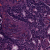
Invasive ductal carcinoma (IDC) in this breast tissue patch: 0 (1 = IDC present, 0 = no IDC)